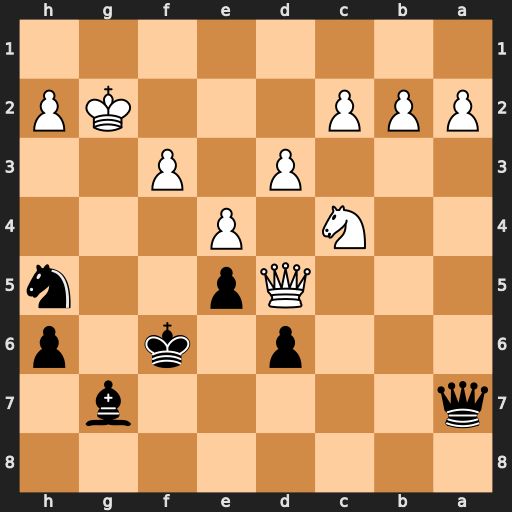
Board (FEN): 8/q5b1/3p1k1p/3Qp2n/2N1P3/3P1P2/PPP3KP/8
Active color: b
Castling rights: -
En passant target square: -
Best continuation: Nf4+ Kf1 Nxd5